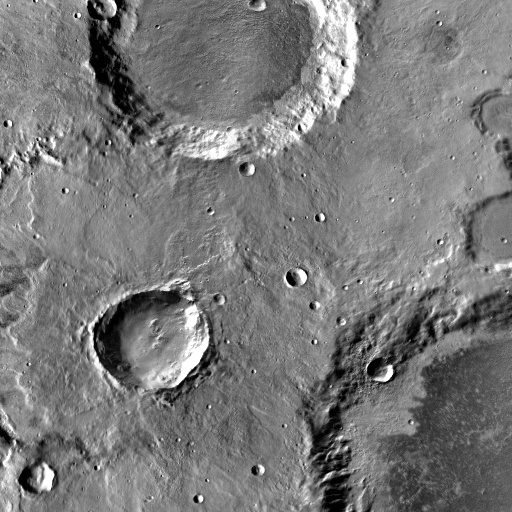
Crater classes present: Background, Other, Layered, Buried, Secondary